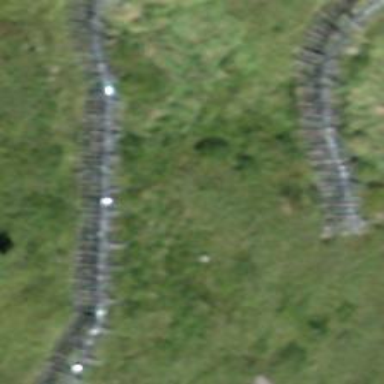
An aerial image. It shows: Avalanche barrier made of fence.